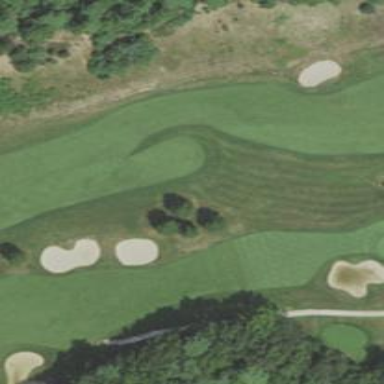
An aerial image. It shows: Area with grass used as rough in golf course.